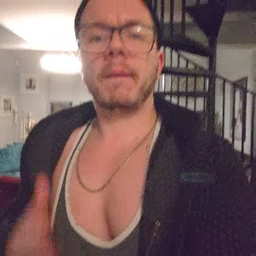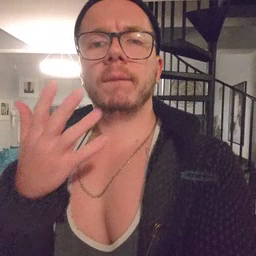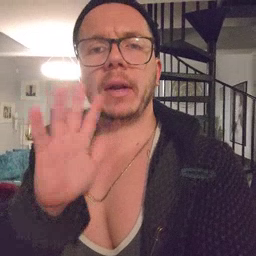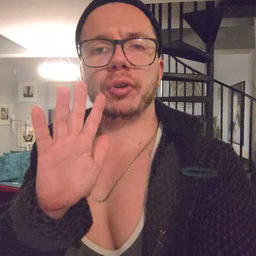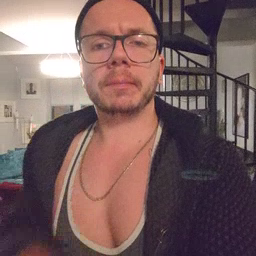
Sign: finish